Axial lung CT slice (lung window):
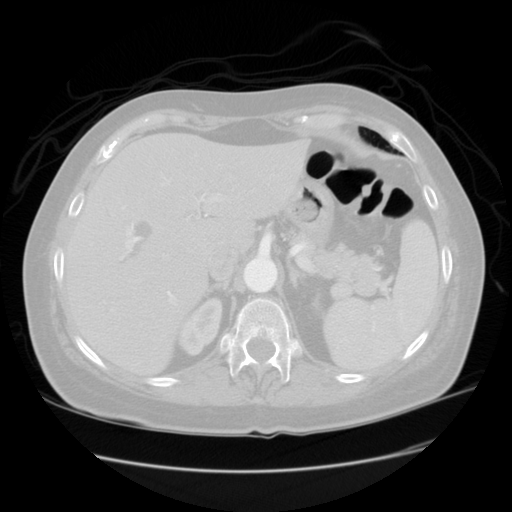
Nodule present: no